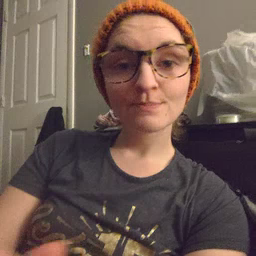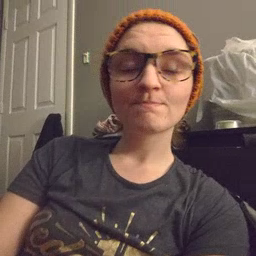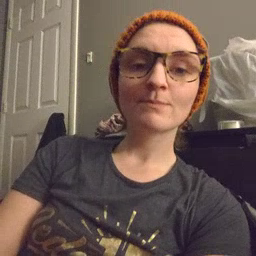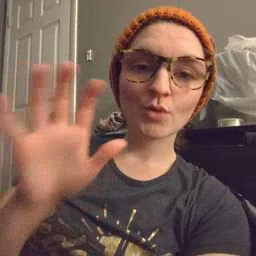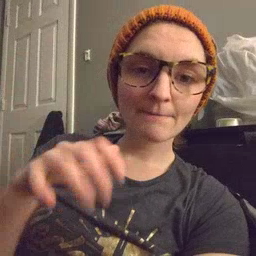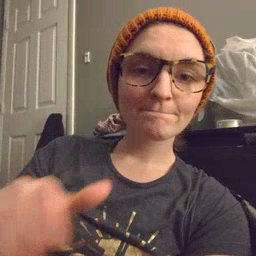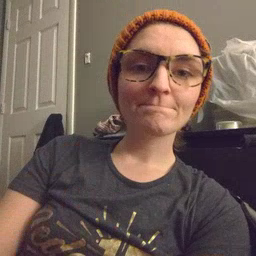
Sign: rain